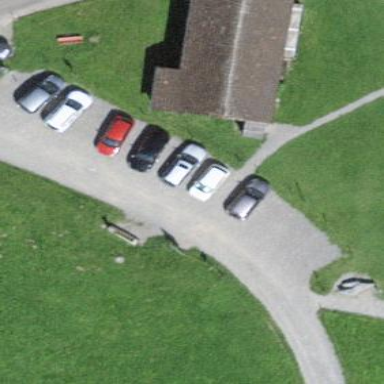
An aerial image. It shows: Parking area with surface.